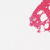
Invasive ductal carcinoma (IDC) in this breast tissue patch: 0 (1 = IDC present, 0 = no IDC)